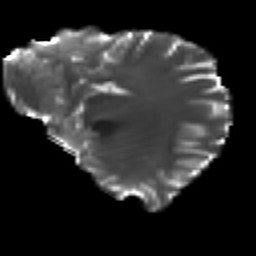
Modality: T2w
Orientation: sagittal
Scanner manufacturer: ge
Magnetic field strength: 3 T
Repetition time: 7.98 s
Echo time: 0.0701 s